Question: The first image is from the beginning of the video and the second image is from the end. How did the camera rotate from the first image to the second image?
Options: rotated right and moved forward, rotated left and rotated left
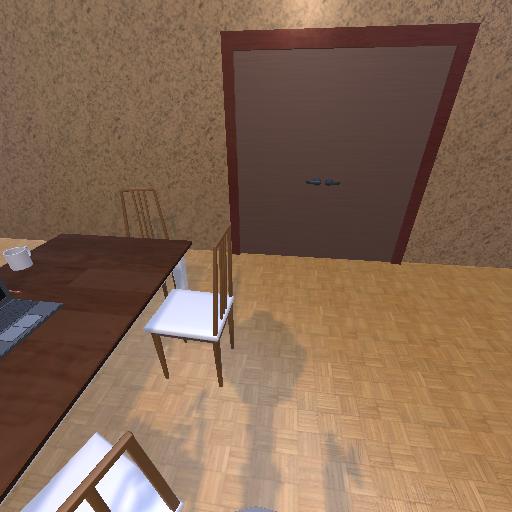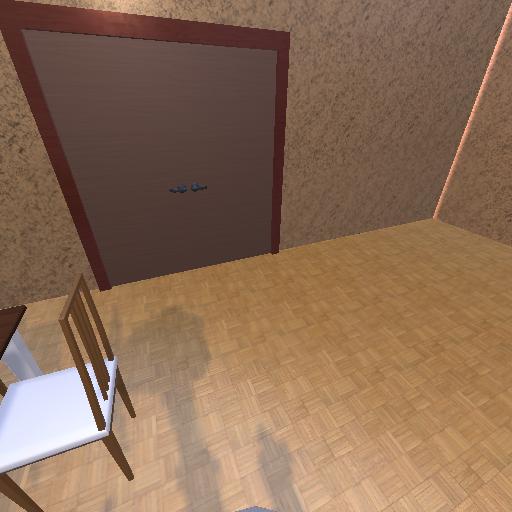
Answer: rotated right and moved forward